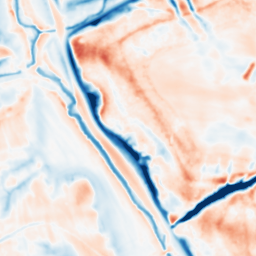
Category: multiscale
Decomposition family: dog_multiscale
Decomposition parameters: sigma_ratio: 2
n_scales: 3
base_sigma: 1
Upsampling method: quartic
Upsampling parameters: scale: 4
Upsampling scale: 4